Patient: sex M, age 94
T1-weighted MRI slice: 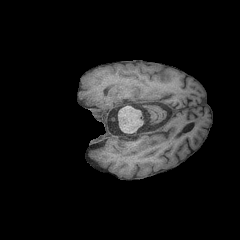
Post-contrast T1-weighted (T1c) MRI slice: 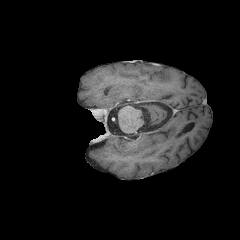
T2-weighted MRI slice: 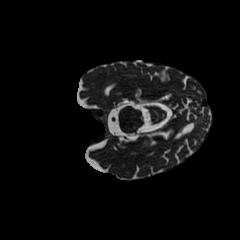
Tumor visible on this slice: no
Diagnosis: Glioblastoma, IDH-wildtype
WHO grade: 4